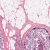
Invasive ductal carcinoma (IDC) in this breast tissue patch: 0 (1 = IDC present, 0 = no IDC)